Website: crate-barrel
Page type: billing-address
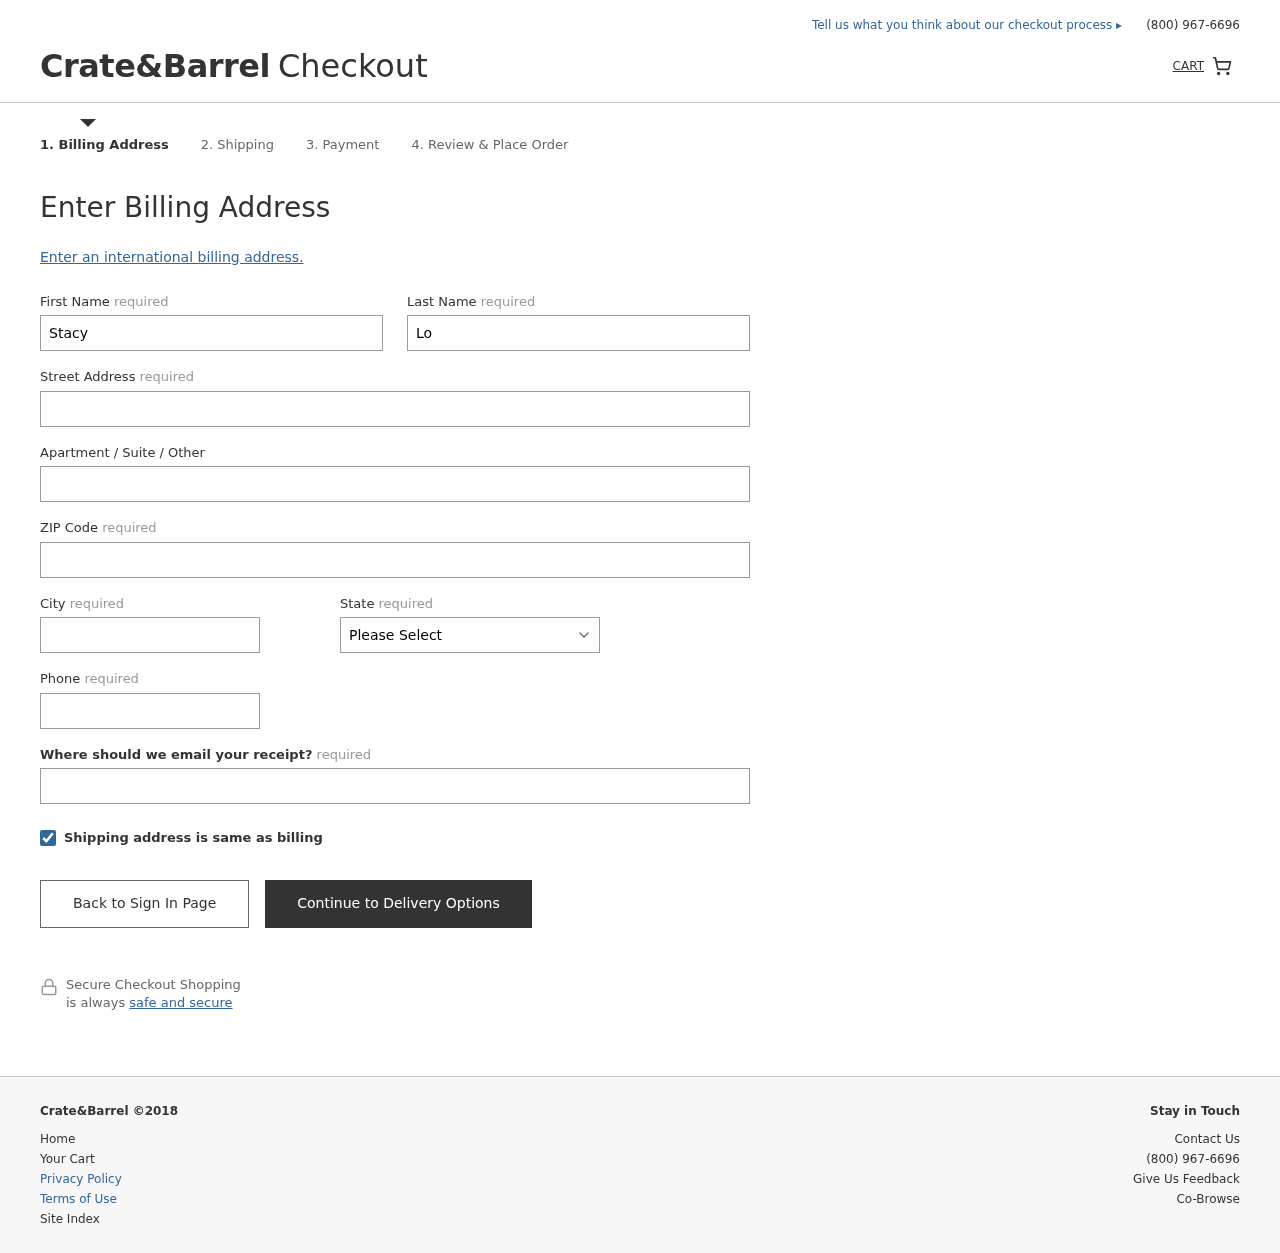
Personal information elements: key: PII_STATE
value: PW
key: PII_FIRSTNAME
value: Stacy
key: PII_LASTNAME
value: Lopez
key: PII_STREET
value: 30400 Williams Views Suite 376
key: PII_POSTCODE
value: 89164
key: PII_CITY
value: South Donna
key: PII_PHONE
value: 9776039831
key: PII_EMAIL
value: stacylopez@hotmail.com